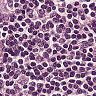
Metastatic tissue present: no